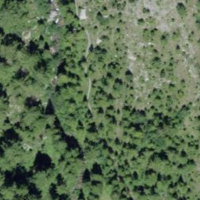
EUNIS habitat code: 44
Species observed at this site:
Prunella vulgaris
Cephalanthera rubra